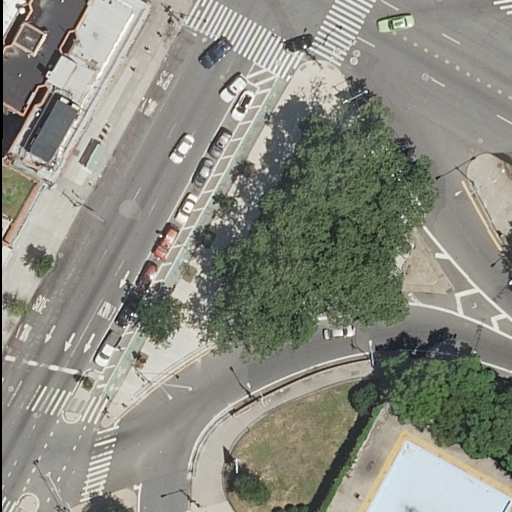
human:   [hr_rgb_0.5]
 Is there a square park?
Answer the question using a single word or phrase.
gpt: no

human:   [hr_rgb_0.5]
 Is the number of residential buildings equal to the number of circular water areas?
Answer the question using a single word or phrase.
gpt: no

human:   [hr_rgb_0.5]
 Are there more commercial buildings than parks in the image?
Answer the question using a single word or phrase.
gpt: no

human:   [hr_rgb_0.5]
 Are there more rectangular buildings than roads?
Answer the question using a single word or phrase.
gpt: no

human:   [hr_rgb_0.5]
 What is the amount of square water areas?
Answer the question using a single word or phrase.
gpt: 0

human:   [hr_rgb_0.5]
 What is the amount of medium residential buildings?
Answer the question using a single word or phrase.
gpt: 2

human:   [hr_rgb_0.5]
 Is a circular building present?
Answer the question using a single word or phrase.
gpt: no

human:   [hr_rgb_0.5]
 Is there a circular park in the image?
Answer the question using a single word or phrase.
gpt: no

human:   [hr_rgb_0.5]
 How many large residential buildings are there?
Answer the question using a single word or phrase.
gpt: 0

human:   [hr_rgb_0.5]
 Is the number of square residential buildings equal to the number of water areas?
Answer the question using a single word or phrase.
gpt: no

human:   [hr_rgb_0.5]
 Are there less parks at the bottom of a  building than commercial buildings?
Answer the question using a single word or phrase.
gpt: no

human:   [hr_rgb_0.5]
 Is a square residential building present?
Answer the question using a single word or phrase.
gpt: no

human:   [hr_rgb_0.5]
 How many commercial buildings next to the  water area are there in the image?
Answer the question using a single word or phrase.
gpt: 0

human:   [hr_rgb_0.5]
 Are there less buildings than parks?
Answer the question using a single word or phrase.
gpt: no

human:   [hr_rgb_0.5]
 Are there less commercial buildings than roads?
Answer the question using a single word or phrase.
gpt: yes

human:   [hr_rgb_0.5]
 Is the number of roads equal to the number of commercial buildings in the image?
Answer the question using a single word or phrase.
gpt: no

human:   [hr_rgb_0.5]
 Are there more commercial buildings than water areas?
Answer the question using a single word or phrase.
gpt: no

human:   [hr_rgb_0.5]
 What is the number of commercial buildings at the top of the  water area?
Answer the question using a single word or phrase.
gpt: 0

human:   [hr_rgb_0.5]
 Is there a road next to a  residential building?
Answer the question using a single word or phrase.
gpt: yes

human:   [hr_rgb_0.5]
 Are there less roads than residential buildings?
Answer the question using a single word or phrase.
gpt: no

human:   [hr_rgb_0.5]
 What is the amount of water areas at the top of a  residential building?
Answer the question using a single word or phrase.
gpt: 0

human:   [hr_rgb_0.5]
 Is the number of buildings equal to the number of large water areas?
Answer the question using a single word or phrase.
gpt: no

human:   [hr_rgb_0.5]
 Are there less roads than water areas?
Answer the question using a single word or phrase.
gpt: no

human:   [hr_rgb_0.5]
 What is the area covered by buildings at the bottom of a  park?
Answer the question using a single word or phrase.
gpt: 0m2

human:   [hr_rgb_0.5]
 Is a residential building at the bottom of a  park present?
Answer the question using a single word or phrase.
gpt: no

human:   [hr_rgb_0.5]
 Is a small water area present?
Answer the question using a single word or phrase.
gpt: no

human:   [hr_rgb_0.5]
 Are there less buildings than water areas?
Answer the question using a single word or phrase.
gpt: no

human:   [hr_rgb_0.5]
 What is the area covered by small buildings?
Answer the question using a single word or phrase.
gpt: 121m2

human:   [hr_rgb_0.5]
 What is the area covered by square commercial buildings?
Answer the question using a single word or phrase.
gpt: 0m2

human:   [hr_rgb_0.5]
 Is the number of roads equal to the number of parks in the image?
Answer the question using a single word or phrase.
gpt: no

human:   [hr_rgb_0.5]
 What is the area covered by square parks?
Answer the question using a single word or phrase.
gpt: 0m2

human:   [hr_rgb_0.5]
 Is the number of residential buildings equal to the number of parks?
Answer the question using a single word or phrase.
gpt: yes

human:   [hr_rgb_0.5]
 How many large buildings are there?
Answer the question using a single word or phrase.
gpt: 0

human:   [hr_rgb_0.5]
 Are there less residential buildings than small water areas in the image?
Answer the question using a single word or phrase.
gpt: no

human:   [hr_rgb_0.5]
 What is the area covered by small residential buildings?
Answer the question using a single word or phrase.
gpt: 121m2

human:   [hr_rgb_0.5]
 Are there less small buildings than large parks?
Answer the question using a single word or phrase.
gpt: no